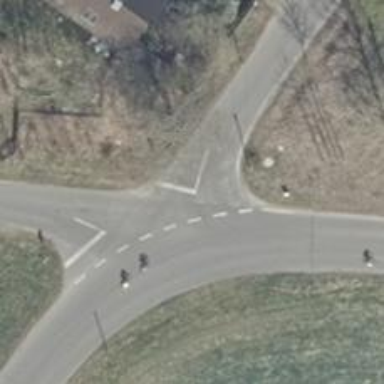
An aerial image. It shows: Road with stop sign.